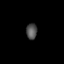
Tissue: prostate
Cell type: T cells
Senescence score: 0.7173
Nuclear area (px): 168
Mean DAPI intensity: 81.381